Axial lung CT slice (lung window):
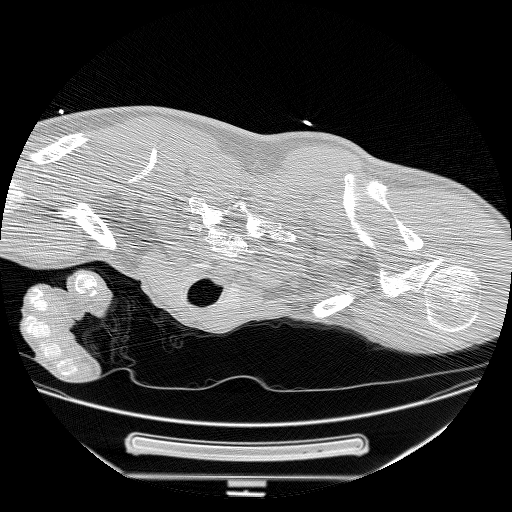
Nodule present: no